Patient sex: M
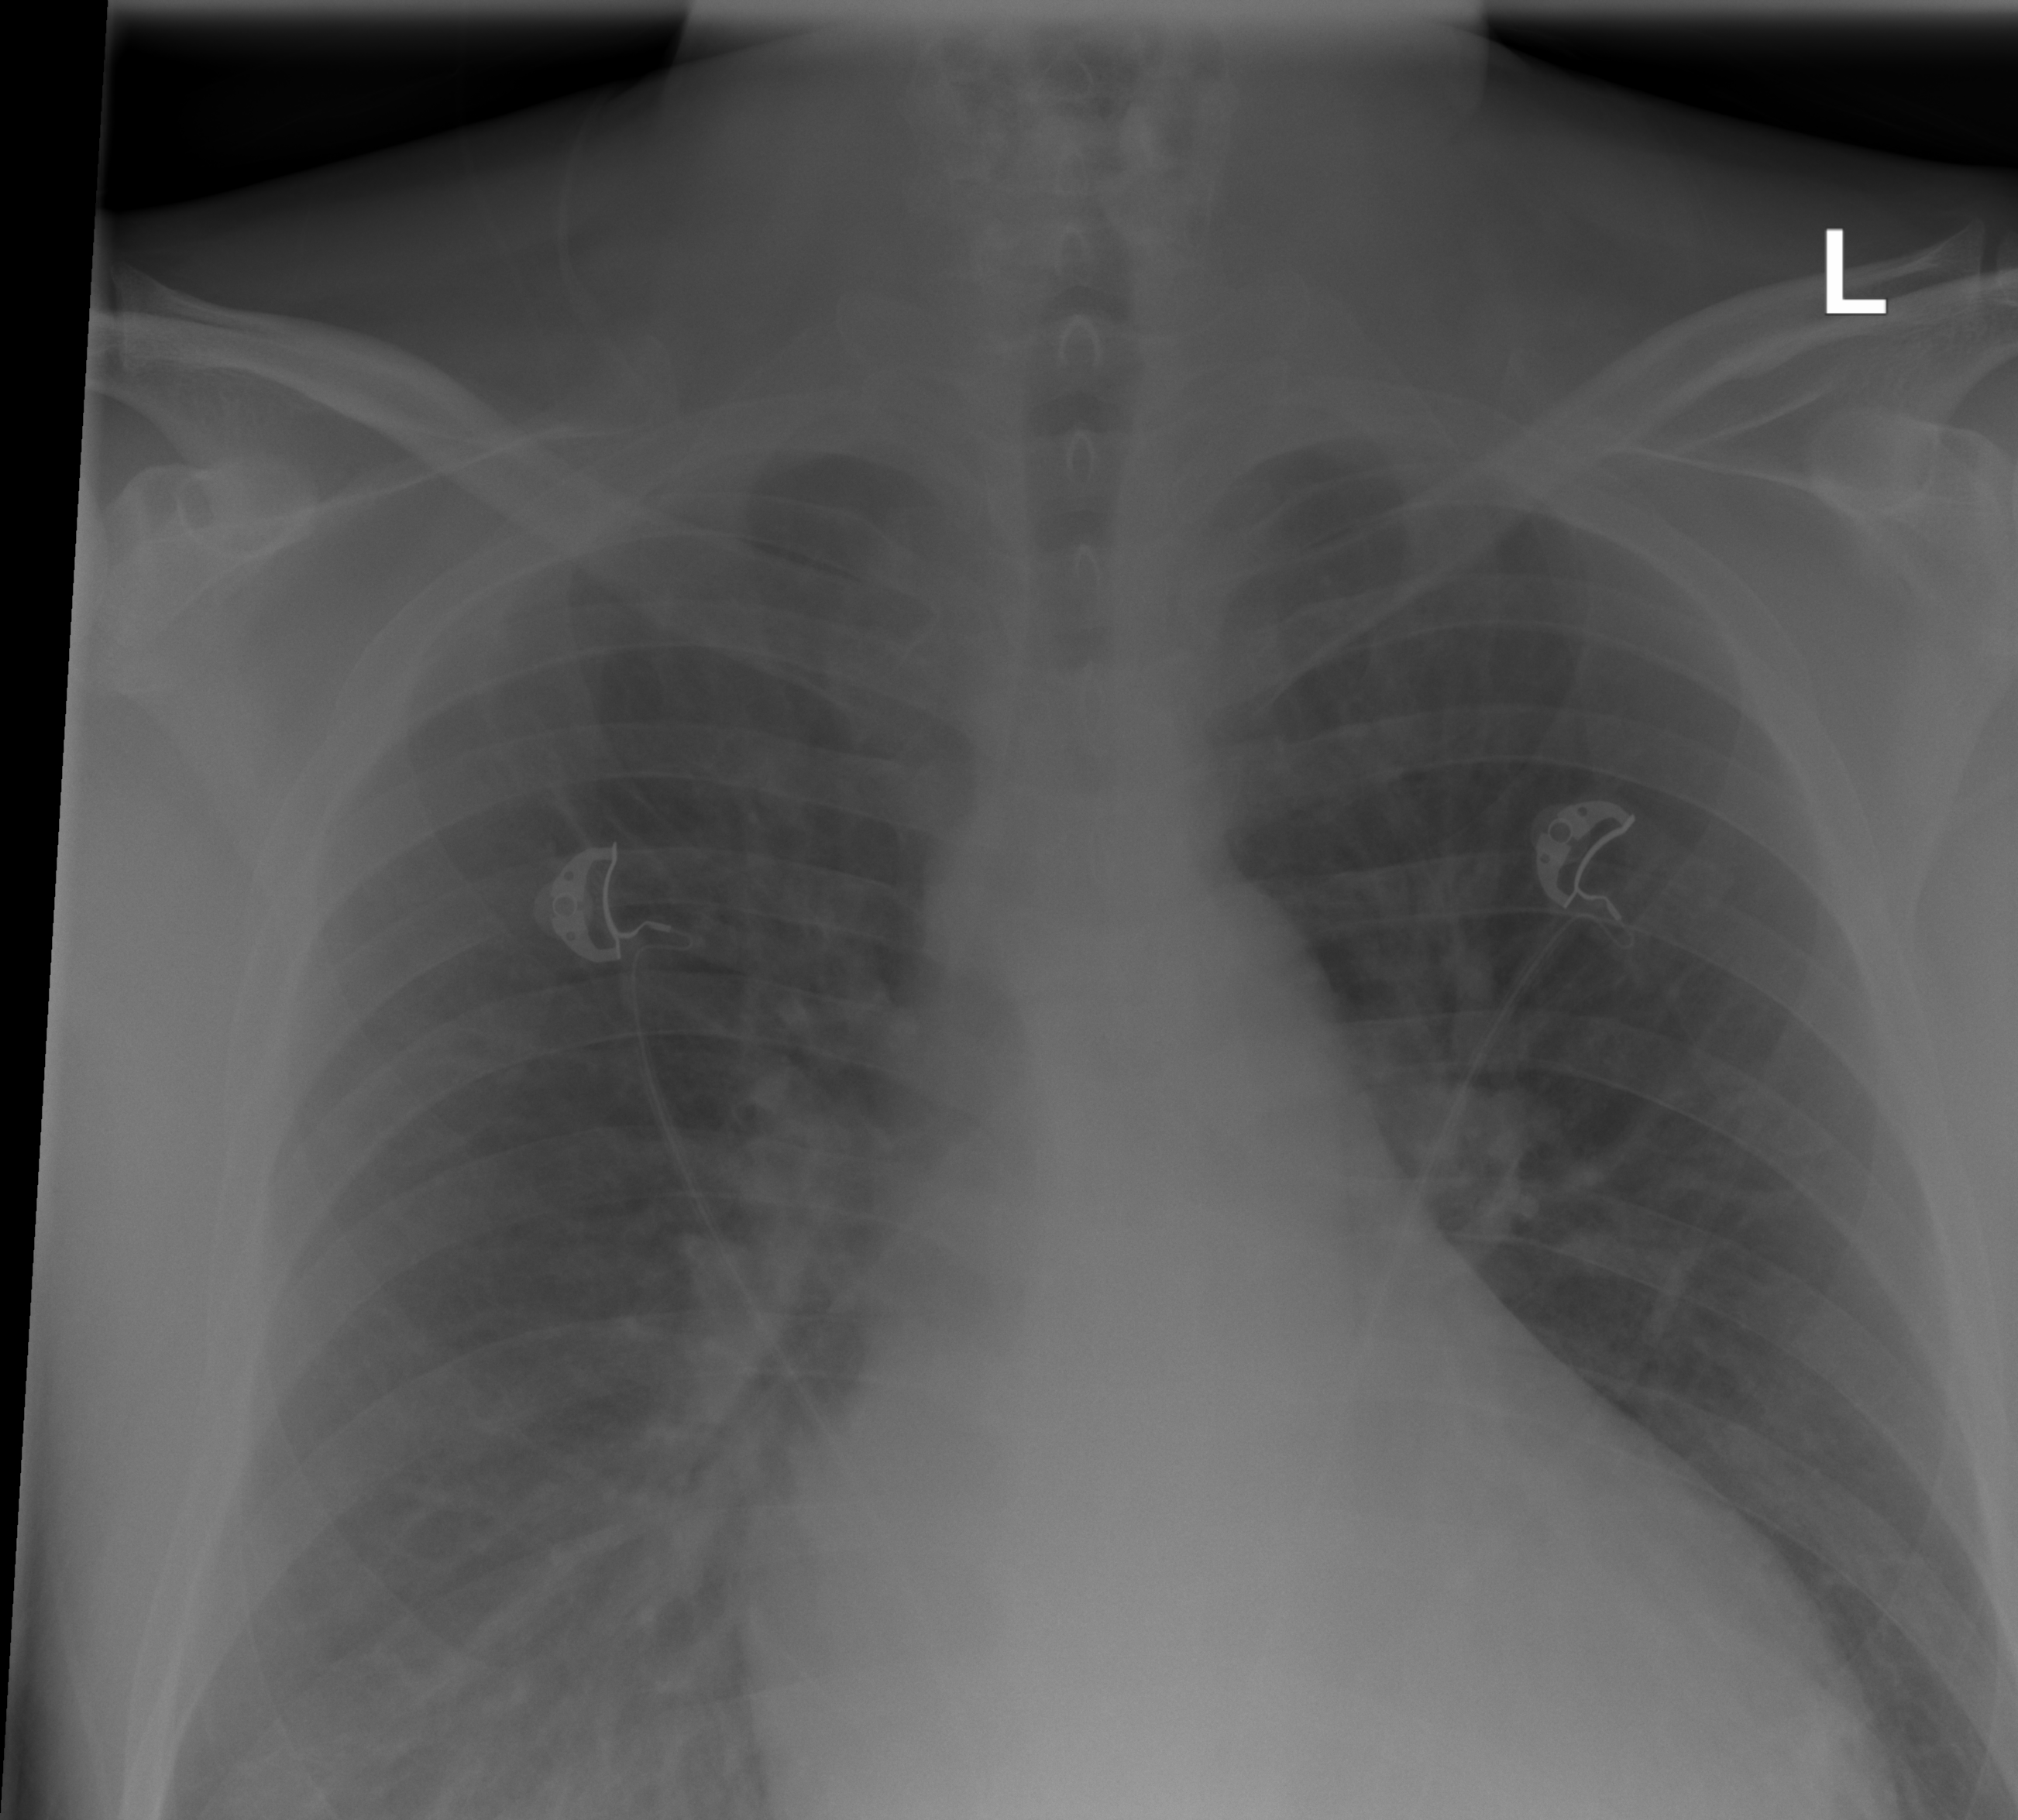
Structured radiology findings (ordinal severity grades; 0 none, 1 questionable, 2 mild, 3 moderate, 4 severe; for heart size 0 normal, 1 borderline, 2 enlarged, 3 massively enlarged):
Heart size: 2
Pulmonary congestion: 2
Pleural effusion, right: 0
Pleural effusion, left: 0
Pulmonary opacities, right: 0
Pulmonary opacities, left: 0
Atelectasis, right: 0
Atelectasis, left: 0